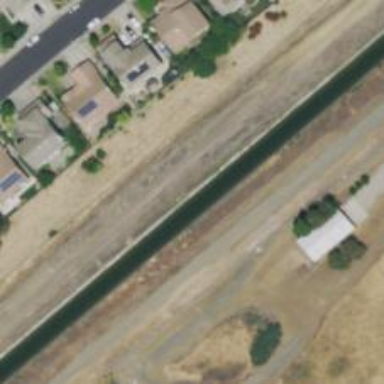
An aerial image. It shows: Canal.